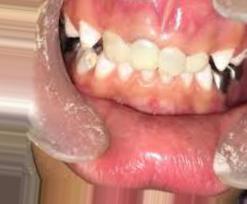
Condition: Caries